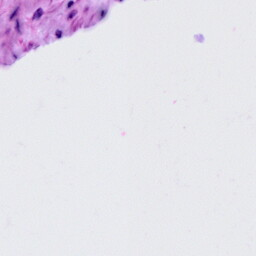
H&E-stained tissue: Cervix